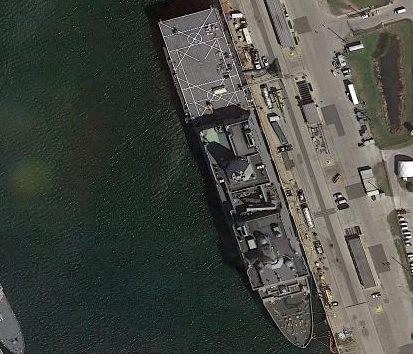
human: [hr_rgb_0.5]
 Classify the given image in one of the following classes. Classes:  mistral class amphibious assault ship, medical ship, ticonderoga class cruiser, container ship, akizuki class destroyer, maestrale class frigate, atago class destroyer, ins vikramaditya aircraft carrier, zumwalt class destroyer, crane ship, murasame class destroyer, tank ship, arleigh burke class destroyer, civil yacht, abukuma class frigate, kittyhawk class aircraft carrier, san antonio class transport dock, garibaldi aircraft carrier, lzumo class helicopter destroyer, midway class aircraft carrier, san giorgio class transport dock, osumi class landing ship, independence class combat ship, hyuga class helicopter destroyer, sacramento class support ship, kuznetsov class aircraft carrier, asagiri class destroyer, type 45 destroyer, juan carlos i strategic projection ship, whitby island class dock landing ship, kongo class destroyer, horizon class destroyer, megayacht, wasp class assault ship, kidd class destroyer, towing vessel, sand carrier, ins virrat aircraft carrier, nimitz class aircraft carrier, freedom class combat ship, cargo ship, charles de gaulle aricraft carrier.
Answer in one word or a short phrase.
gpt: San Antonio class transport dock